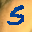
Label: 5